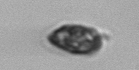
Label: Prorocentrum_triestinum